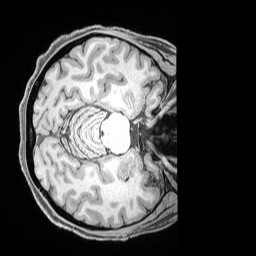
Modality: T1w
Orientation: axial
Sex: female
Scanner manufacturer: siemens
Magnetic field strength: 3 T
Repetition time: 2.53 s
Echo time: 0.00169 s